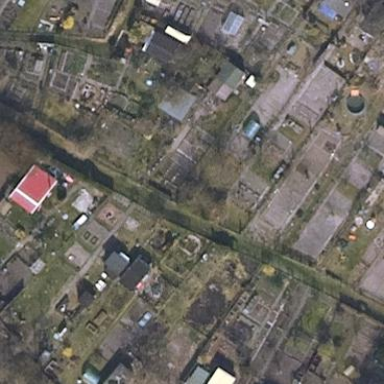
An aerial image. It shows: Allotments area.